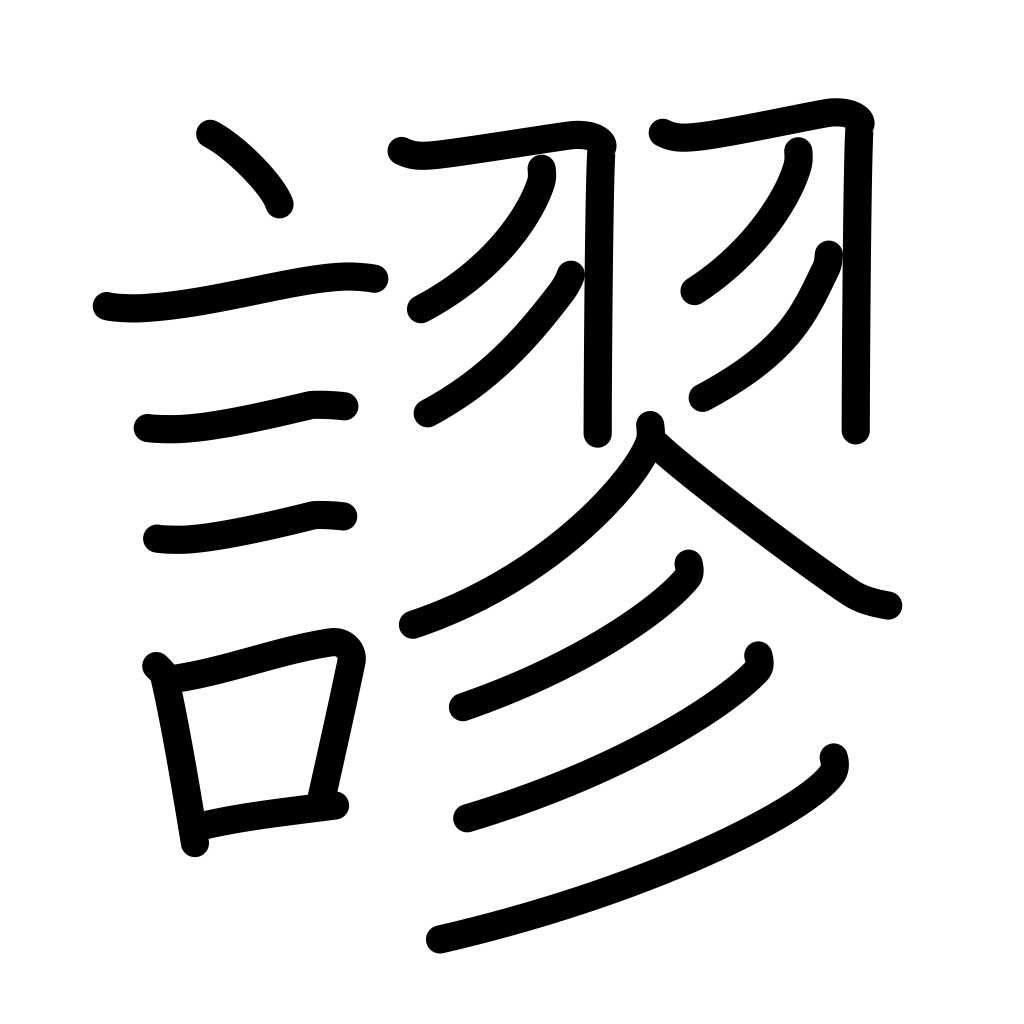
Meaning: mistake